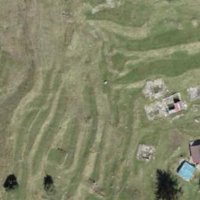
EUNIS habitat code: 23
Species observed at this site:
Anthus trivialis
Motacilla cinerea
Oenanthe oenanthe
Lophophanes cristatus
Linaria cannabina
Troglodytes troglodytes
Pyrrhula pyrrhula
Dendrocopos major
Turdus viscivorus
Fringilla coelebs
Buteo buteo
Ptyonoprogne rupestris
Spinus spinus
Columba palumbus
Emberiza cia
Parus major
Erithacus rubecula
Aquila chrysaetos
Dryocopus martius
Turdus pilaris
Pica pica
Phoenicurus ochruros
Sitta europaea
Garrulus glandarius
Nucifraga caryocatactes
Falco tinnunculus
Pyrrhocorax graculus
Picus viridis
Corvus corax
Periparus ater